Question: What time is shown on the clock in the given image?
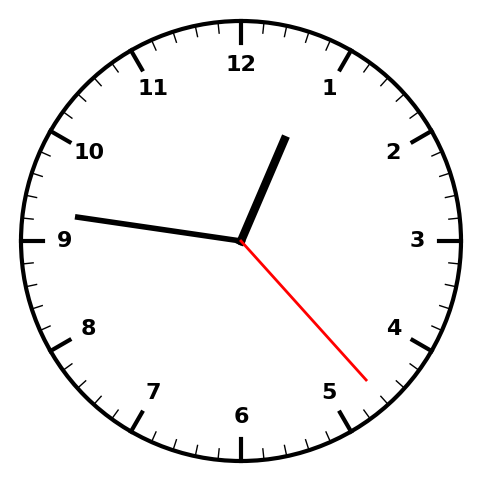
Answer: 12:46:23